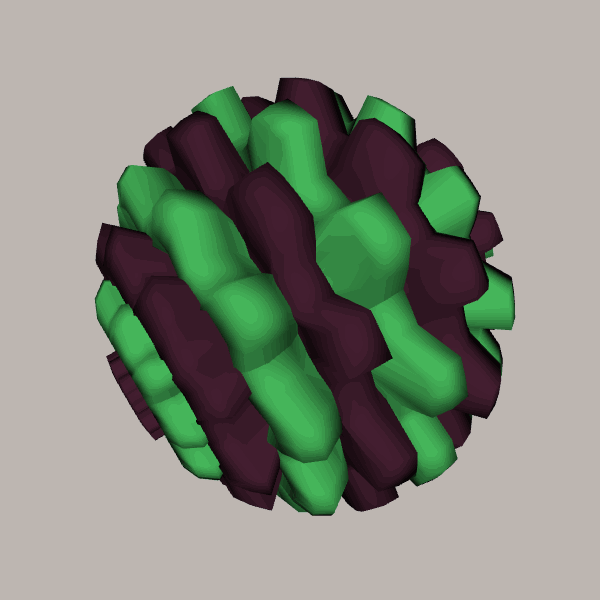
Background: light